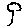
Label: tree